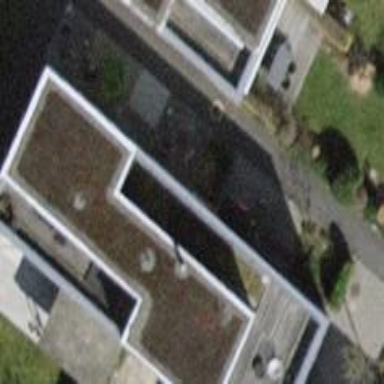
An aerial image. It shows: Flat-roofed building.